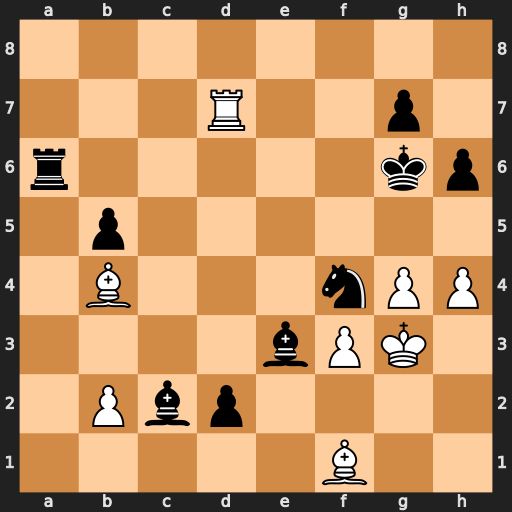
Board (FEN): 8/3R2p1/r5kp/1p6/1B3nPP/4bPK1/1Pbp4/5B2
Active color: w
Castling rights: -
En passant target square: -
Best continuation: Bxd2 Bxd2 Rxd2 Bb3 Kxf4